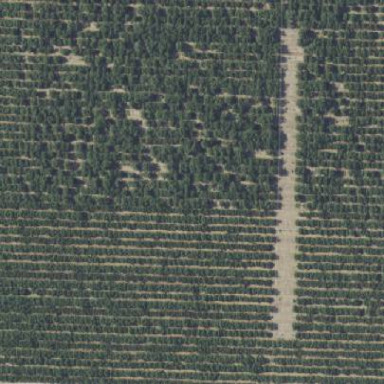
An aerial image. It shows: Almond orchard with rows of almond trees.